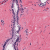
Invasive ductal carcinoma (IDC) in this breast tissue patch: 0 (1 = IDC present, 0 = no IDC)